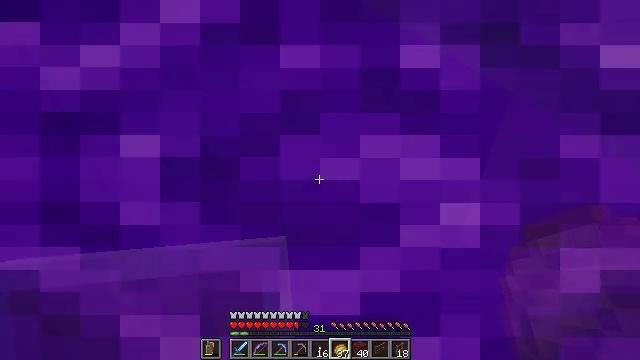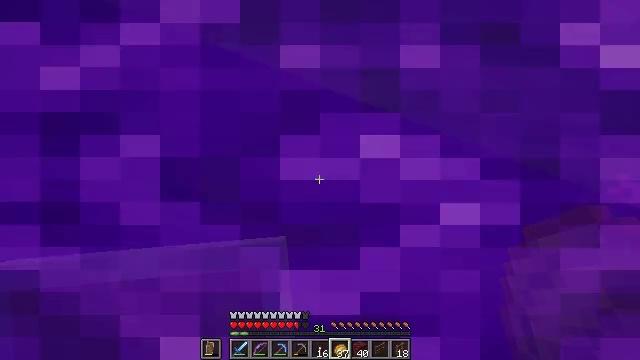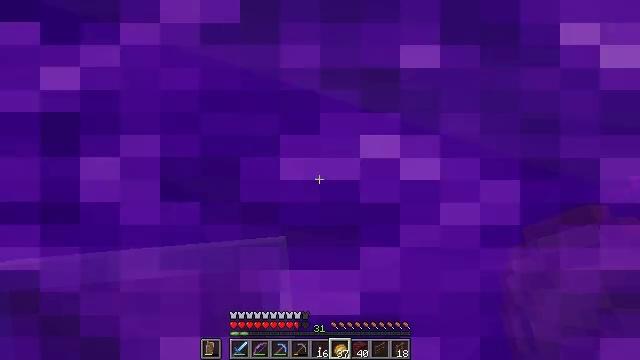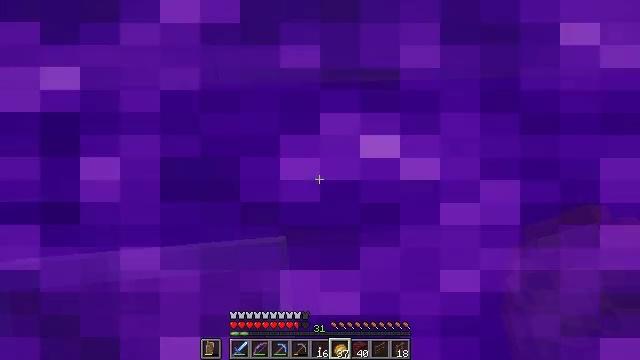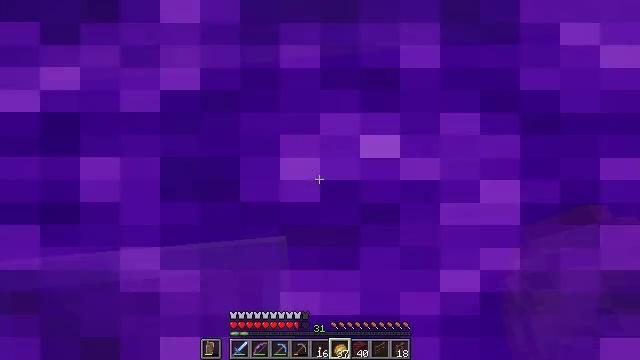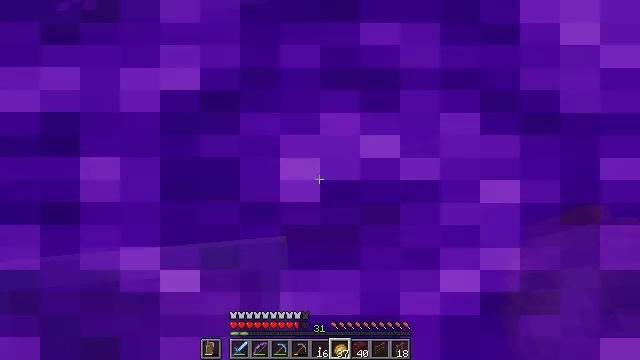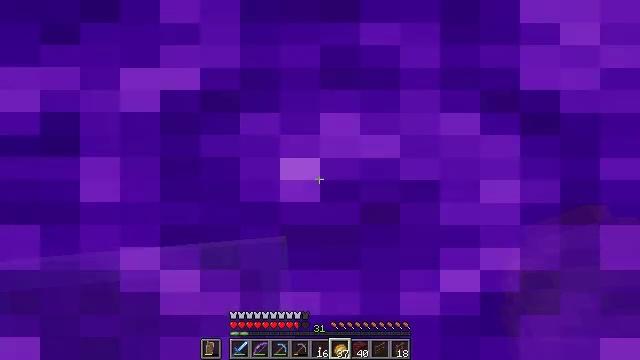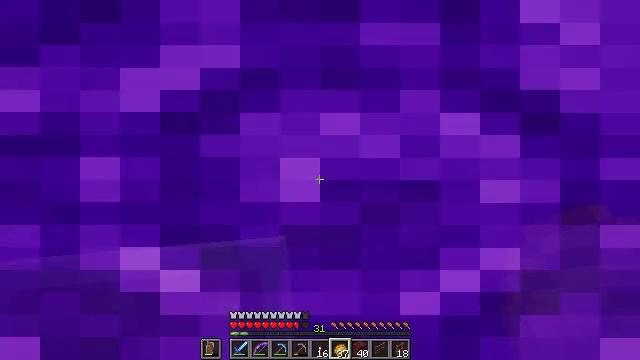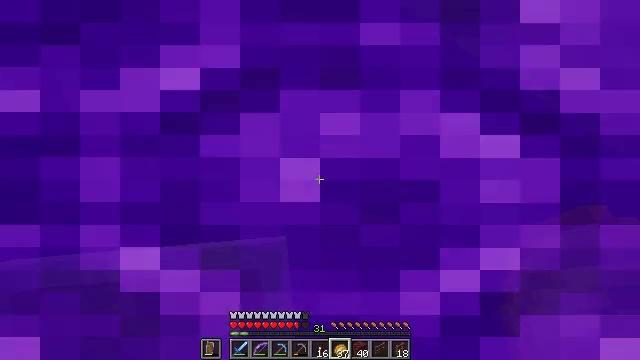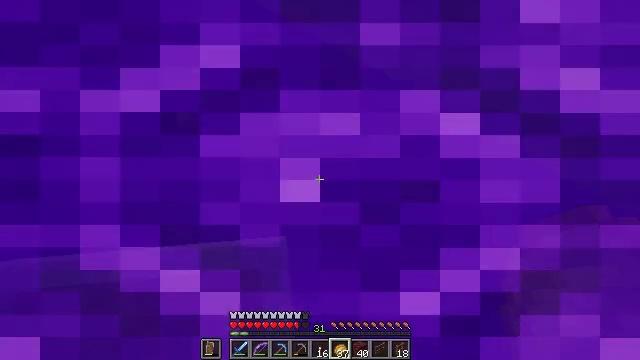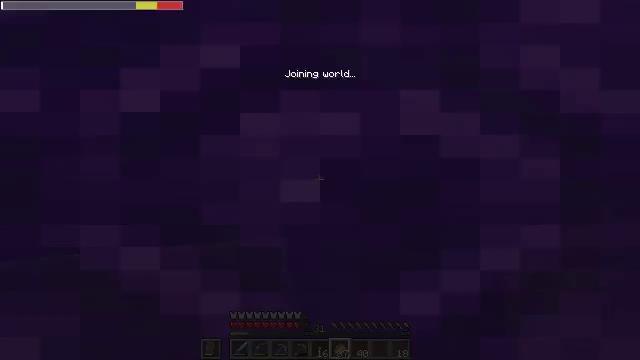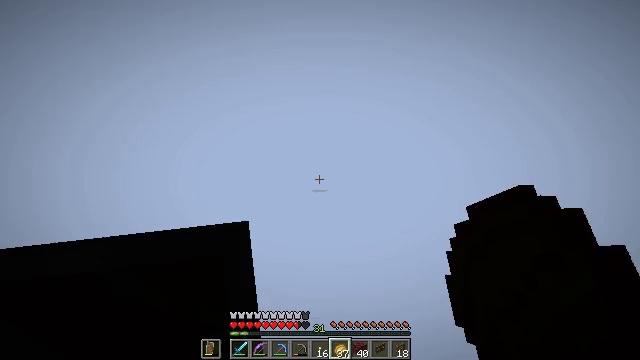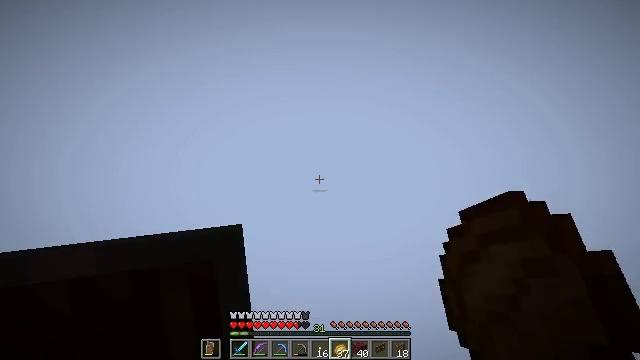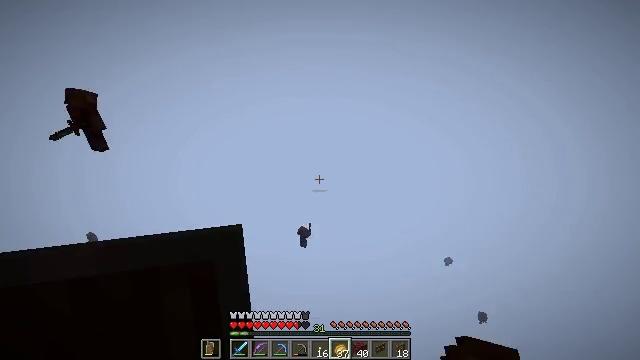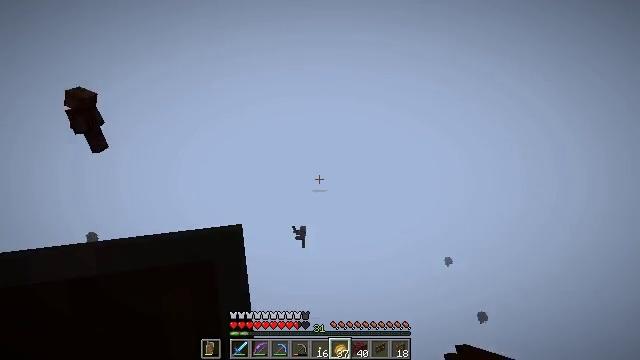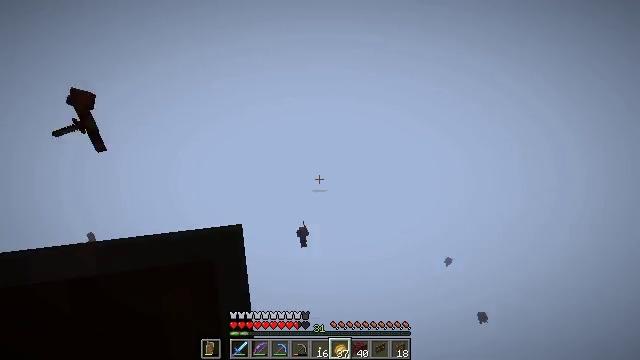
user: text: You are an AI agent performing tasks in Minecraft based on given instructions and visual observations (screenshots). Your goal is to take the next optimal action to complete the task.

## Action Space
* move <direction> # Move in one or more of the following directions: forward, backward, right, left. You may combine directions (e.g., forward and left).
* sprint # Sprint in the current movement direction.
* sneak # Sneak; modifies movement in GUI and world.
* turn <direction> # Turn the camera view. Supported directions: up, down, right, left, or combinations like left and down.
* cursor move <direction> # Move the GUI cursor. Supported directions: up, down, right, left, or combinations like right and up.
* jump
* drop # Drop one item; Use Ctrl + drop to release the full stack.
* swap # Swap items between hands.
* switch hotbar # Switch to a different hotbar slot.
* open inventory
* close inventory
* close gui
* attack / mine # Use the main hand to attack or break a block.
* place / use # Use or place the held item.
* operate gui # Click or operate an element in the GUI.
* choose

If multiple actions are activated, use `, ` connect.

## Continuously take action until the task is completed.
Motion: motion action
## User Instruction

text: Break the netherrack block.
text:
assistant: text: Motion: no_op
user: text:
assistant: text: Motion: no_op
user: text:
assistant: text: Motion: no_op
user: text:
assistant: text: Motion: no_op
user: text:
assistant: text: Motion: no_op
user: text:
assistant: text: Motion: no_op
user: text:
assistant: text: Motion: no_op
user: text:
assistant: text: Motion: no_op
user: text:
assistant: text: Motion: no_op
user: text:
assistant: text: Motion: no_op
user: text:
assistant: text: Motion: no_op
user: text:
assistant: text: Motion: turn right and up
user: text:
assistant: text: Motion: no_op
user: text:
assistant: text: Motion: no_op
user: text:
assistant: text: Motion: no_op
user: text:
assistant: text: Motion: no_op
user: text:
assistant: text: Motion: turn right
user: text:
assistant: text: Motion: no_op
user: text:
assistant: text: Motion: no_op
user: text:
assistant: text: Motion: turn left and up
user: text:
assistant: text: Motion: turn left and up
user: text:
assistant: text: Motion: move forward, turn left and up
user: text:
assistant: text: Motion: move forward
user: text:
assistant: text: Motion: move forward
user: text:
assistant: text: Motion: move forward
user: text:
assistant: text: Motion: move forward
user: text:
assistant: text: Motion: move forward
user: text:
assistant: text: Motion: move forward
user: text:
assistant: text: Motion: move forward, turn left
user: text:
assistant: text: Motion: move forward and move right, turn left and up